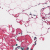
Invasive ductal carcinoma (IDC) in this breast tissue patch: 0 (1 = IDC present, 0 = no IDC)